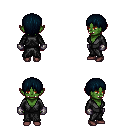
a pixel art fantasy rpg character, female body template, orc, green skin, gray robe, magenta pants, raven plain hairstyle, metal gloves, maroon shoes, four views (front, back, left, right), 2x2 character sprite sheet, small pixel art, hard edges, no anti-aliasing